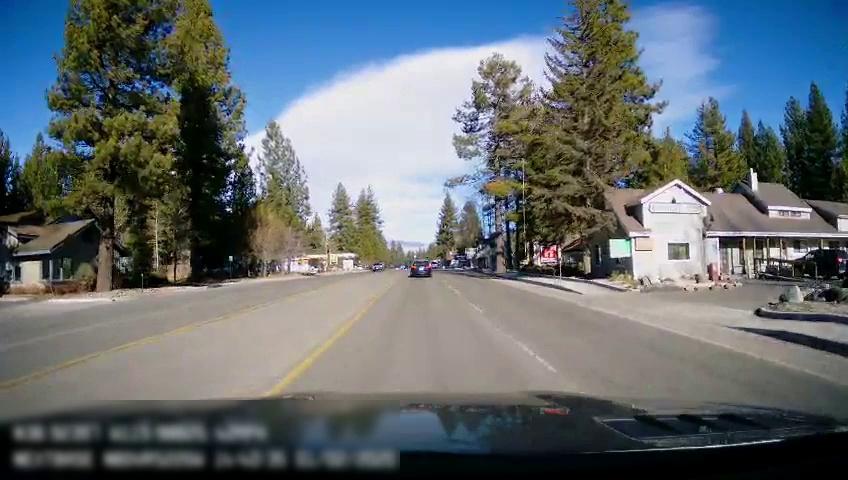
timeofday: Day
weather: Sunny
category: Drivable Space
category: Vehicles | Car
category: Vehicles | Car
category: Vehicles | SUV
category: Vehicles | SUV
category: Lanes | Opposite Lane
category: Lanes | Current Lane
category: Lanes | Current Lane